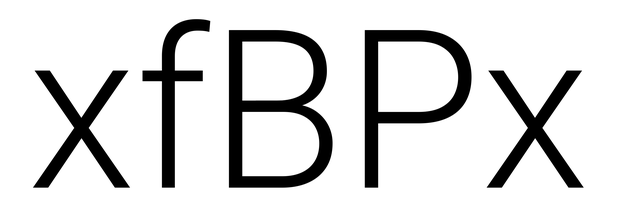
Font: Roboto_Light